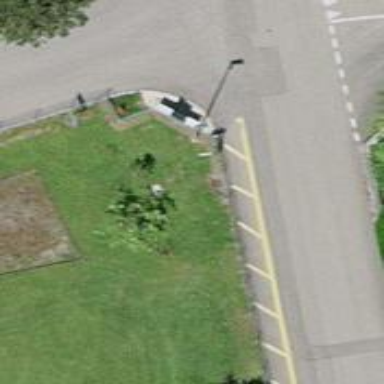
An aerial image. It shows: Bus stop with platform for public transport.